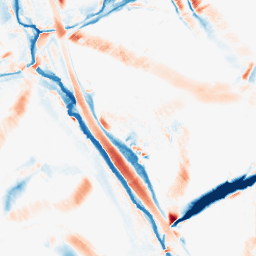
Category: morphological
Decomposition family: morphological_diamond
Decomposition parameters: operation: average
radius: 15
Upsampling method: sinc_hamming
Upsampling parameters: scale: 8
kernel_size: 16
Upsampling scale: 8